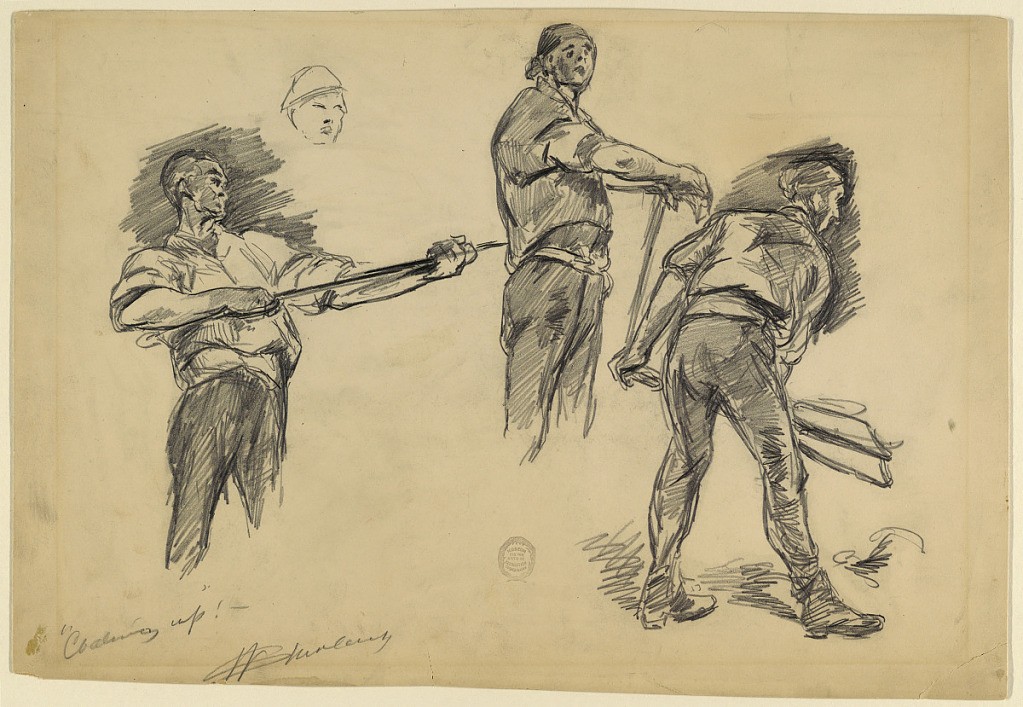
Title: Coaling Up
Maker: Walter Shirlaw, American, b. Scotland, 1838–1909
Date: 1875–80
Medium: Graphite on illustration board
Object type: Drawing
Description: Three-quarter length of a man with a poker. Sketch of a head. Center: three-quarter length of a man leaning his hands upon a hoe. Right: a man with a shovel shown from right back. On verso: outlines of a bottle in black crayon.